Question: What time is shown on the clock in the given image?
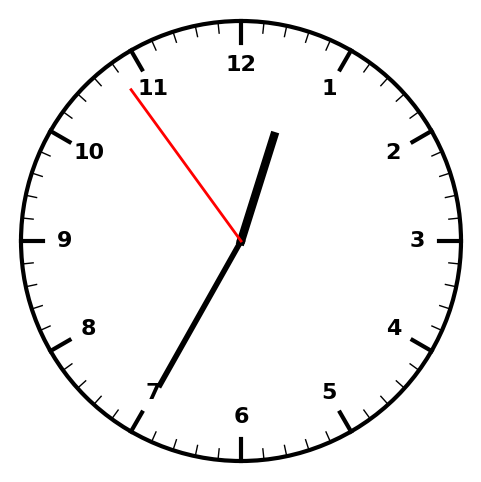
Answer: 12:34:54